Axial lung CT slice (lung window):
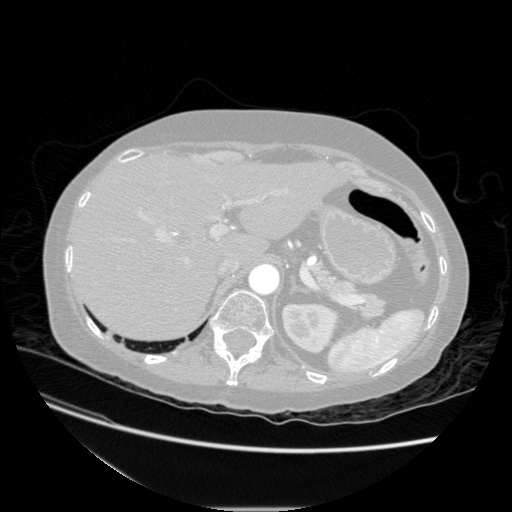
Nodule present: no